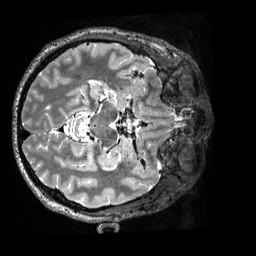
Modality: T2w
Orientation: axial
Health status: healthy
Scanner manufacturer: siemens
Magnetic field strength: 3 T
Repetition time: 3.2 s
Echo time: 0.565 s